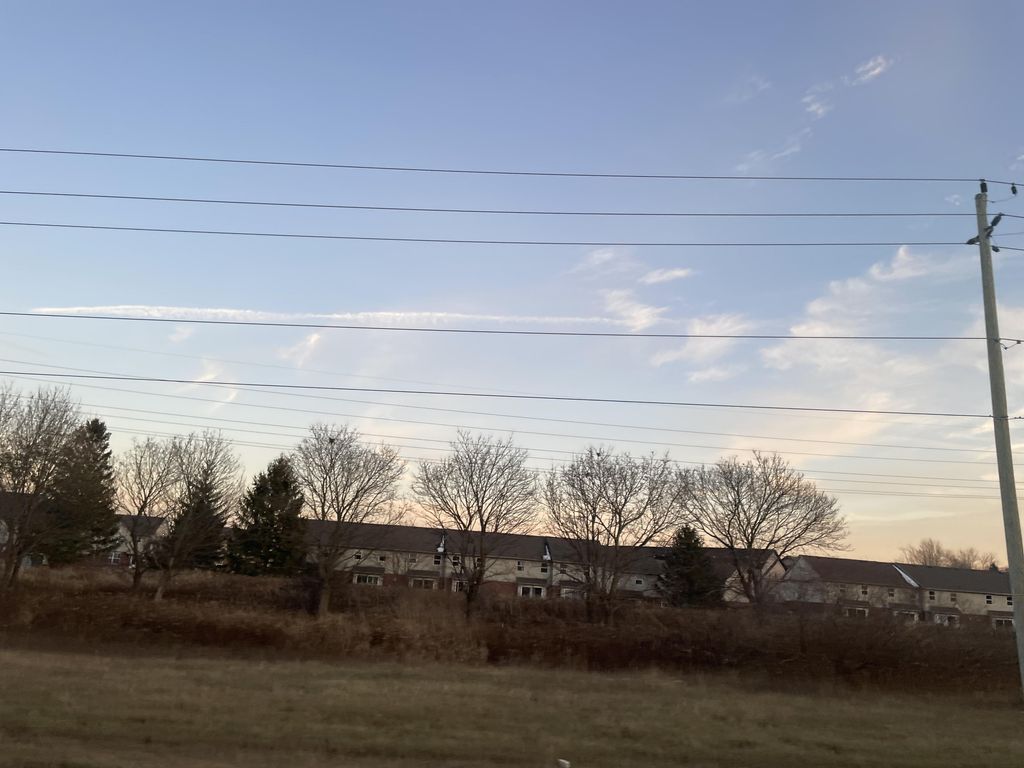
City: kitchener-waterloo